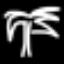
Label: palm tree